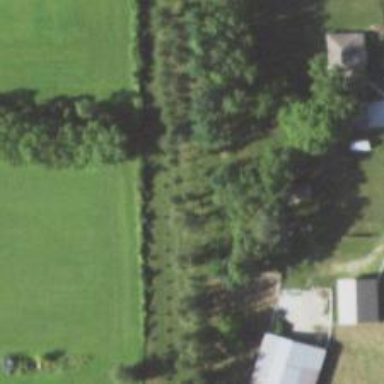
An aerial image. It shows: Row of trees in natural setting.